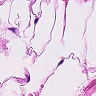
Metastatic tissue present: no